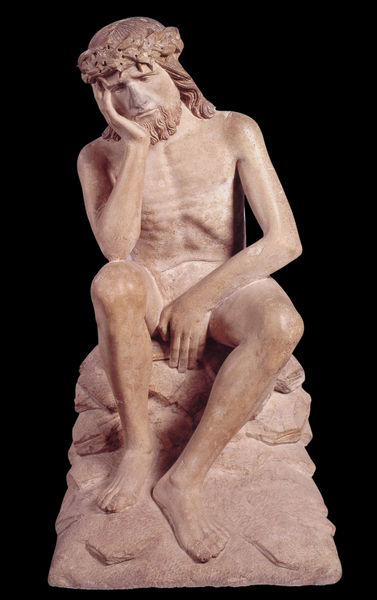
Titel: Christ on the Cold Stone/ Christus auf dem kalten Stein
Standort: Herkunft: Niederlande (EU - NL)
Institution: Utrecht, Museum Catharijneconvent, Inventarnr. ABM bs 692
Schlagwörter: akt, felsen, hand, mann, nackt, sitzen, braun, hintergrund, marmor, schwarz, rot, bart, bibel, stein, trauer, figur, haare, sitzend, traurig, skulptur, rast, plastik, nachdenklich, geschlecht, dünn, religion, rippen, barfuß, christus, jesus, aufgestützt, dornen, religiös, rötlich, verdeckt, dornenkrone, auferstehung, mamor, genital, inri, ecce homo, dornekrone, betroffen, ahdn, jesus chrisus